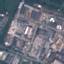
Label: Industrial